Question: I'm using with match_parent and wrap_content. i want to make my layout responsive for all devices. all is working fine in android studio. but when i'm installing this app to an android device or emulator it's showing like the below image.

but i want to make this responsive with the width and height. please help me to solve this problem.
my fragment code is:
'''
<?xml version="1.0" encoding="utf-8"?>
<android.support.v4.widget.NestedScrollView
android:layout_width="match_parent"
android:layout_height="match_parent"
xmlns:android="http://schemas.android.com/apk/res/android">
<LinearLayout
xmlns:android="http://schemas.android.com/apk/res/android"
xmlns:tools="http://schemas.android.com/tools"
android:layout_width="match_parent"
android:layout_height="match_parent"
android:background="@color/colorBG"
xmlns:app="http://schemas.android.com/apk/res-auto"
tools:context=".LiveTV"
android:padding="10dp"
android:orientation="vertical">
<!-- TODO: Update blank fragment layout -->
<LinearLayout
android:clipToPadding="false"
android:gravity="center"
android:orientation="horizontal"
android:layout_width="match_parent"
android:layout_height="wrap_content">
<android.support.v7.widget.CardView
android:layout_width="wrap_content"
android:layout_height="wrap_content"
android:layout_columnWeight="1"
android:layout_marginBottom="16dp"
android:layout_marginLeft="16dp"
android:layout_marginRight="16dp"
android:layout_rowWeight="1"
app:cardCornerRadius="8dp"
app:cardElevation="8dp"
android:layout_margin="10dp">
<LinearLayout
android:layout_width="match_parent"
android:layout_height="match_parent"
android:orientation="vertical"
android:gravity="center">
<ImageView
android:id="@+id/news24"
android:layout_width="match_parent"
android:layout_height="wrap_content"
android:layout_margin="10dp"
android:background="@drawable/news24"
android:padding="10dp"/>
</LinearLayout>
</android.support.v7.widget.CardView>
<android.support.v7.widget.CardView
android:layout_width="wrap_content"
android:layout_height="wrap_content"
android:layout_columnWeight="1"
android:layout_marginBottom="16dp"
android:layout_marginLeft="16dp"
android:layout_marginRight="16dp"
android:layout_rowWeight="1"
app:cardCornerRadius="8dp"
app:cardElevation="8dp"
android:layout_margin="10dp">
<LinearLayout
android:layout_width="match_parent"
android:layout_height="match_parent"
android:orientation="vertical"
android:gravity="center">
<ImageView
android:id="@+id/deshebideshe"
android:layout_width="match_parent"
android:layout_height="wrap_content"
android:layout_margin="10dp"
android:background="@drawable/deshebideshe"
android:padding="10dp"/>
</LinearLayout>
</android.support.v7.widget.CardView>
</LinearLayout>
<LinearLayout
android:clipToPadding="false"
android:gravity="center"
android:orientation="horizontal"
android:layout_width="match_parent"
android:layout_height="wrap_content">
<android.support.v7.widget.CardView
android:layout_width="wrap_content"
android:layout_height="wrap_content"
android:layout_columnWeight="1"
android:layout_marginBottom="16dp"
android:layout_marginLeft="16dp"
android:layout_marginRight="16dp"
android:layout_rowWeight="1"
app:cardCornerRadius="8dp"
app:cardElevation="8dp"
android:layout_margin="10dp">
<LinearLayout
android:layout_width="match_parent"
android:layout_height="match_parent"
android:orientation="vertical"
android:gravity="center">
<ImageView
android:id="@+id/jamuna"
android:layout_width="match_parent"
android:layout_height="wrap_content"
android:layout_margin="10dp"
android:background="@drawable/jamuna"
android:padding="10dp"/>
</LinearLayout>
</android.support.v7.widget.CardView>
<android.support.v7.widget.CardView
android:layout_width="wrap_content"
android:layout_height="wrap_content"
android:layout_columnWeight="1"
android:layout_marginBottom="16dp"
android:layout_marginLeft="16dp"
android:layout_marginRight="16dp"
android:layout_rowWeight="1"
app:cardCornerRadius="8dp"
app:cardElevation="8dp"
android:layout_margin="10dp">
<LinearLayout
android:layout_width="match_parent"
android:layout_height="match_parent"
android:orientation="vertical"
android:gravity="center">
<ImageView
android:id="@+id/satv"
android:layout_width="match_parent"
android:layout_height="wrap_content"
android:layout_margin="10dp"
android:background="@drawable/satv"
android:padding="10dp"/>
</LinearLayout>
</android.support.v7.widget.CardView>
</LinearLayout>
<LinearLayout
android:clipToPadding="false"
android:gravity="center"
android:orientation="horizontal"
android:layout_width="match_parent"
android:layout_height="wrap_content">
<android.support.v7.widget.CardView
android:layout_width="wrap_content"
android:layout_height="wrap_content"
android:layout_columnWeight="1"
android:layout_marginBottom="16dp"
android:layout_marginLeft="16dp"
android:layout_marginRight="16dp"
android:layout_rowWeight="1"
app:cardCornerRadius="8dp"
app:cardElevation="8dp"
android:layout_margin="10dp">
<LinearLayout
android:layout_width="match_parent"
android:layout_height="match_parent"
android:orientation="vertical"
android:gravity="center">
<ImageView
android:id="@+id/jagobanglatv"
android:layout_width="match_parent"
android:layout_height="wrap_content"
android:layout_margin="10dp"
android:background="@drawable/jagobanglatv"
android:padding="10dp"/>
</LinearLayout>
</android.support.v7.widget.CardView>
<android.support.v7.widget.CardView
android:layout_width="wrap_content"
android:layout_height="wrap_content"
android:layout_columnWeight="1"
android:layout_marginBottom="16dp"
android:layout_marginLeft="16dp"
android:layout_marginRight="16dp"
android:layout_rowWeight="1"
app:cardCornerRadius="8dp"
app:cardElevation="8dp"
android:layout_margin="10dp">
<LinearLayout
android:layout_width="match_parent"
android:layout_height="match_parent"
android:orientation="vertical"
android:gravity="center">
<ImageView
android:id="@+id/nrbtv"
android:layout_width="match_parent"
android:layout_height="wrap_content"
android:layout_margin="10dp"
android:background="@drawable/nrbtv"
android:padding="10dp"/>
</LinearLayout>
</android.support.v7.widget.CardView>
</LinearLayout>
<LinearLayout
android:clipToPadding="false"
android:gravity="center"
android:orientation="horizontal"
android:layout_width="match_parent"
android:layout_height="wrap_content">
<android.support.v7.widget.CardView
android:layout_width="wrap_content"
android:layout_height="wrap_content"
android:layout_columnWeight="1"
android:layout_marginBottom="16dp"
android:layout_marginLeft="16dp"
android:layout_marginRight="16dp"
android:layout_rowWeight="1"
app:cardCornerRadius="8dp"
app:cardElevation="8dp"
android:layout_margin="10dp">
<LinearLayout
android:layout_width="match_parent"
android:layout_height="match_parent"
android:orientation="vertical"
android:gravity="center">
<ImageView
android:id="@+id/rtvmusic"
android:layout_width="match_parent"
android:layout_height="wrap_content"
android:layout_margin="10dp"
android:background="@drawable/rtvmusic"
android:padding="10dp"/>
</LinearLayout>
</android.support.v7.widget.CardView>
<android.support.v7.widget.CardView
android:layout_width="wrap_content"
android:layout_height="wrap_content"
android:layout_columnWeight="1"
android:layout_marginBottom="16dp"
android:layout_marginLeft="16dp"
android:layout_marginRight="16dp"
android:layout_rowWeight="1"
app:cardCornerRadius="8dp"
app:cardElevation="8dp"
android:layout_margin="10dp">
<LinearLayout
android:layout_width="match_parent"
android:layout_height="match_parent"
android:orientation="vertical"
android:gravity="center">
<ImageView
android:id="@+id/qtv"
android:layout_width="match_parent"
android:layout_height="wrap_content"
android:layout_margin="10dp"
android:background="@drawable/qtv"
android:padding="10dp"/>
</LinearLayout>
</android.support.v7.widget.CardView>
</LinearLayout>
<LinearLayout
android:clipToPadding="false"
android:gravity="center"
android:orientation="horizontal"
android:layout_width="match_parent"
android:layout_height="wrap_content">
<android.support.v7.widget.CardView
android:layout_width="wrap_content"
android:layout_height="wrap_content"
android:layout_columnWeight="1"
android:layout_marginBottom="16dp"
android:layout_marginLeft="16dp"
android:layout_marginRight="16dp"
android:layout_rowWeight="1"
app:cardCornerRadius="8dp"
app:cardElevation="8dp"
android:layout_margin="10dp">
<LinearLayout
android:layout_width="match_parent"
android:layout_height="match_parent"
android:orientation="vertical"
android:gravity="center">
<ImageView
android:id="@+id/panvisiontv"
android:layout_width="match_parent"
android:layout_height="wrap_content"
android:layout_margin="10dp"
android:background="@drawable/panvisiontv"
android:padding="10dp"/>
</LinearLayout>
</android.support.v7.widget.CardView>
<android.support.v7.widget.CardView
android:layout_width="wrap_content"
android:layout_height="wrap_content"
android:layout_columnWeight="1"
android:layout_marginBottom="16dp"
android:layout_marginLeft="16dp"
android:layout_marginRight="16dp"
android:layout_rowWeight="1"
app:cardCornerRadius="8dp"
app:cardElevation="8dp"
android:layout_margin="10dp">
<LinearLayout
android:layout_width="match_parent"
android:layout_height="match_parent"
android:orientation="vertical"
android:gravity="center">
<ImageView
android:id="@+id/millennium"
android:layout_width="match_parent"
android:layout_height="wrap_content"
android:layout_margin="10dp"
android:background="@drawable/millennium"
android:padding="10dp"/>
</LinearLayout>
</android.support.v7.widget.CardView>
</LinearLayout>
<LinearLayout
android:clipToPadding="false"
android:gravity="center"
android:orientation="horizontal"
android:layout_width="match_parent"
android:layout_height="wrap_content">
<android.support.v7.widget.CardView
android:layout_width="wrap_content"
android:layout_height="wrap_content"
android:layout_columnWeight="1"
android:layout_marginBottom="16dp"
android:layout_marginLeft="16dp"
android:layout_marginRight="16dp"
android:layout_rowWeight="1"
app:cardCornerRadius="8dp"
app:cardElevation="8dp"
android:layout_margin="10dp">
<LinearLayout
android:layout_width="match_parent"
android:layout_height="match_parent"
android:orientation="vertical"
android:gravity="center">
<ImageView
android:id="@+id/btvworld"
android:layout_width="match_parent"
android:layout_height="wrap_content"
android:layout_margin="10dp"
android:background="@drawable/btvworld"
android:padding="10dp"/>
</LinearLayout>
</android.support.v7.widget.CardView>
<android.support.v7.widget.CardView
android:layout_width="wrap_content"
android:layout_height="wrap_content"
android:layout_columnWeight="1"
android:layout_marginBottom="16dp"
android:layout_marginLeft="16dp"
android:layout_marginRight="16dp"
android:layout_rowWeight="1"
app:cardCornerRadius="8dp"
app:cardElevation="8dp"
android:layout_margin="10dp">
<LinearLayout
android:layout_width="match_parent"
android:layout_height="match_parent"
android:orientation="vertical"
android:gravity="center">
<ImageView
android:id="@+id/probashibangla"
android:layout_width="match_parent"
android:layout_height="wrap_content"
android:layout_margin="10dp"
android:background="@drawable/probashibangla"
android:padding="10dp"/>
</LinearLayout>
</android.support.v7.widget.CardView>
</LinearLayout>
</LinearLayout>
</android.support.v4.widget.NestedScrollView>
'''
thanks.
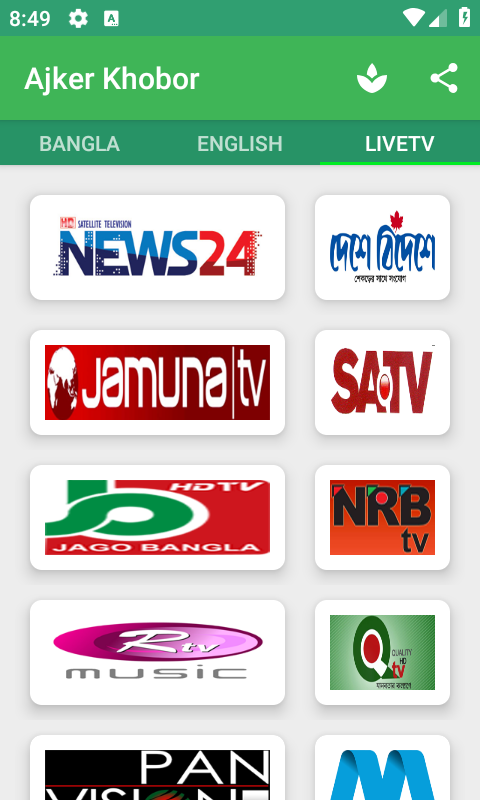
Answer: Make below change in your cardview
- 'CardView''android:layout_width="0dp"'- 'android:layout_weight="1"''CardView'
Try this
'''
<?xml version="1.0" encoding="utf-8"?>
<android.support.v4.widget.NestedScrollView
android:layout_width="match_parent"
android:layout_height="match_parent"
xmlns:android="http://schemas.android.com/apk/res/android">
<LinearLayout
xmlns:android="http://schemas.android.com/apk/res/android"
xmlns:tools="http://schemas.android.com/tools"
android:layout_width="match_parent"
android:layout_height="match_parent"
android:background="@color/colorBG"
xmlns:app="http://schemas.android.com/apk/res-auto"
tools:context=".LiveTV"
android:padding="10dp"
android:orientation="vertical">
<!-- TODO: Update blank fragment layout -->
<LinearLayout
android:clipToPadding="false"
android:gravity="center"
android:orientation="horizontal"
android:layout_width="match_parent"
android:layout_height="wrap_content">
<android.support.v7.widget.CardView
android:layout_width="0dp"
android:layout_weight="1"
android:layout_height="wrap_content"
android:layout_marginBottom="16dp"
android:layout_marginLeft="16dp"
android:layout_marginRight="16dp"
app:cardCornerRadius="8dp"
app:cardElevation="8dp"
android:layout_margin="10dp">
<LinearLayout
android:layout_width="match_parent"
android:layout_height="match_parent"
android:orientation="vertical"
android:gravity="center">
<ImageView
android:id="@+id/news24"
android:layout_width="match_parent"
android:layout_height="wrap_content"
android:layout_margin="10dp"
android:background="@drawable/news24"
android:padding="10dp"/>
</LinearLayout>
</android.support.v7.widget.CardView>
<android.support.v7.widget.CardView
android:layout_width="0dp"
android:layout_weight="1"
android:layout_height="wrap_content"
android:layout_marginBottom="16dp"
android:layout_marginLeft="16dp"
android:layout_marginRight="16dp"
app:cardCornerRadius="8dp"
app:cardElevation="8dp"
android:layout_margin="10dp">
<LinearLayout
android:layout_width="match_parent"
android:layout_height="match_parent"
android:orientation="vertical"
android:gravity="center">
<ImageView
android:id="@+id/deshebideshe"
android:layout_width="match_parent"
android:layout_height="wrap_content"
android:layout_margin="10dp"
android:background="@drawable/deshebideshe"
android:padding="10dp"/>
</LinearLayout>
</android.support.v7.widget.CardView>
</LinearLayout>
<LinearLayout
android:clipToPadding="false"
android:gravity="center"
android:orientation="horizontal"
android:layout_width="match_parent"
android:layout_height="wrap_content">
<android.support.v7.widget.CardView
android:layout_width="0dp"
android:layout_weight="1"
android:layout_height="wrap_content"
android:layout_marginBottom="16dp"
android:layout_marginLeft="16dp"
android:layout_marginRight="16dp"
app:cardCornerRadius="8dp"
app:cardElevation="8dp"
android:layout_margin="10dp">
<LinearLayout
android:layout_width="match_parent"
android:layout_height="match_parent"
android:orientation="vertical"
android:gravity="center">
<ImageView
android:id="@+id/jamuna"
android:layout_width="match_parent"
android:layout_height="wrap_content"
android:layout_margin="10dp"
android:background="@drawable/jamuna"
android:padding="10dp"/>
</LinearLayout>
</android.support.v7.widget.CardView>
<android.support.v7.widget.CardView
android:layout_width="0dp"
android:layout_weight="1"
android:layout_height="wrap_content"
android:layout_marginBottom="16dp"
android:layout_marginLeft="16dp"
android:layout_marginRight="16dp"
app:cardCornerRadius="8dp"
app:cardElevation="8dp"
android:layout_margin="10dp">
<LinearLayout
android:layout_width="match_parent"
android:layout_height="match_parent"
android:orientation="vertical"
android:gravity="center">
<ImageView
android:id="@+id/satv"
android:layout_width="match_parent"
android:layout_height="wrap_content"
android:layout_margin="10dp"
android:background="@drawable/satv"
android:padding="10dp"/>
</LinearLayout>
</android.support.v7.widget.CardView>
</LinearLayout>
<LinearLayout
android:clipToPadding="false"
android:gravity="center"
android:orientation="horizontal"
android:layout_width="match_parent"
android:layout_height="wrap_content">
<android.support.v7.widget.CardView
android:layout_width="0dp"
android:layout_weight="1"
android:layout_height="wrap_content"
android:layout_marginBottom="16dp"
android:layout_marginLeft="16dp"
android:layout_marginRight="16dp"
app:cardCornerRadius="8dp"
app:cardElevation="8dp"
android:layout_margin="10dp">
<LinearLayout
android:layout_width="match_parent"
android:layout_height="match_parent"
android:orientation="vertical"
android:gravity="center">
<ImageView
android:id="@+id/jagobanglatv"
android:layout_width="match_parent"
android:layout_height="wrap_content"
android:layout_margin="10dp"
android:background="@drawable/jagobanglatv"
android:padding="10dp"/>
</LinearLayout>
</android.support.v7.widget.CardView>
<android.support.v7.widget.CardView
android:layout_width="0dp"
android:layout_weight="1"
android:layout_height="wrap_content"
android:layout_marginBottom="16dp"
android:layout_marginLeft="16dp"
android:layout_marginRight="16dp"
app:cardCornerRadius="8dp"
app:cardElevation="8dp"
android:layout_margin="10dp">
<LinearLayout
android:layout_width="match_parent"
android:layout_height="match_parent"
android:orientation="vertical"
android:gravity="center">
<ImageView
android:id="@+id/nrbtv"
android:layout_width="match_parent"
android:layout_height="wrap_content"
android:layout_margin="10dp"
android:background="@drawable/nrbtv"
android:padding="10dp"/>
</LinearLayout>
</android.support.v7.widget.CardView>
</LinearLayout>
<LinearLayout
android:clipToPadding="false"
android:gravity="center"
android:orientation="horizontal"
android:layout_width="match_parent"
android:layout_height="wrap_content">
<android.support.v7.widget.CardView
android:layout_width="0dp"
android:layout_height="wrap_content"
android:layout_weight="1"
android:layout_marginBottom="16dp"
android:layout_marginLeft="16dp"
android:layout_marginRight="16dp"
app:cardCornerRadius="8dp"
app:cardElevation="8dp"
android:layout_margin="10dp">
<LinearLayout
android:layout_width="match_parent"
android:layout_height="match_parent"
android:orientation="vertical"
android:gravity="center">
<ImageView
android:id="@+id/rtvmusic"
android:layout_width="match_parent"
android:layout_height="wrap_content"
android:layout_margin="10dp"
android:background="@drawable/rtvmusic"
android:padding="10dp"/>
</LinearLayout>
</android.support.v7.widget.CardView>
<android.support.v7.widget.CardView
android:layout_width="0dp"
android:layout_height="wrap_content"
android:layout_weight="1"
android:layout_marginBottom="16dp"
android:layout_marginLeft="16dp"
android:layout_marginRight="16dp"
app:cardCornerRadius="8dp"
app:cardElevation="8dp"
android:layout_margin="10dp">
<LinearLayout
android:layout_width="match_parent"
android:layout_height="match_parent"
android:orientation="vertical"
android:gravity="center">
<ImageView
android:id="@+id/qtv"
android:layout_width="match_parent"
android:layout_height="wrap_content"
android:layout_margin="10dp"
android:background="@drawable/qtv"
android:padding="10dp"/>
</LinearLayout>
</android.support.v7.widget.CardView>
</LinearLayout>
<LinearLayout
android:clipToPadding="false"
android:gravity="center"
android:orientation="horizontal"
android:layout_width="match_parent"
android:layout_height="wrap_content">
<android.support.v7.widget.CardView
android:layout_width="0dp"
android:layout_height="wrap_content"
android:layout_marginBottom="16dp"
android:layout_marginLeft="16dp"
android:layout_marginRight="16dp"
android:layout_weight="1"
app:cardCornerRadius="8dp"
app:cardElevation="8dp"
android:layout_margin="10dp">
<LinearLayout
android:layout_width="match_parent"
android:layout_height="match_parent"
android:orientation="vertical"
android:gravity="center">
<ImageView
android:id="@+id/panvisiontv"
android:layout_width="match_parent"
android:layout_height="wrap_content"
android:layout_margin="10dp"
android:background="@drawable/panvisiontv"
android:padding="10dp"/>
</LinearLayout>
</android.support.v7.widget.CardView>
<android.support.v7.widget.CardView
android:layout_width="0dp"
android:layout_height="wrap_content"
android:layout_weight="1"
android:layout_marginBottom="16dp"
android:layout_marginLeft="16dp"
android:layout_marginRight="16dp"
app:cardCornerRadius="8dp"
app:cardElevation="8dp"
android:layout_margin="10dp">
<LinearLayout
android:layout_width="match_parent"
android:layout_height="match_parent"
android:orientation="vertical"
android:gravity="center">
<ImageView
android:id="@+id/millennium"
android:layout_width="match_parent"
android:layout_height="wrap_content"
android:layout_margin="10dp"
android:background="@drawable/millennium"
android:padding="10dp"/>
</LinearLayout>
</android.support.v7.widget.CardView>
</LinearLayout>
<LinearLayout
android:clipToPadding="false"
android:gravity="center"
android:orientation="horizontal"
android:layout_width="match_parent"
android:layout_height="wrap_content">
<android.support.v7.widget.CardView
android:layout_width="0dp"
android:layout_height="wrap_content"
android:layout_weight="1"
android:layout_marginBottom="16dp"
android:layout_marginLeft="16dp"
android:layout_marginRight="16dp"
app:cardCornerRadius="8dp"
app:cardElevation="8dp"
android:layout_margin="10dp">
<LinearLayout
android:layout_width="match_parent"
android:layout_height="match_parent"
android:orientation="vertical"
android:gravity="center">
<ImageView
android:id="@+id/btvworld"
android:layout_width="match_parent"
android:layout_height="wrap_content"
android:layout_margin="10dp"
android:background="@drawable/btvworld"
android:padding="10dp"/>
</LinearLayout>
</android.support.v7.widget.CardView>
<android.support.v7.widget.CardView
android:layout_width="0dp"
android:layout_height="wrap_content"
android:layout_weight="1"
android:layout_marginBottom="16dp"
android:layout_marginLeft="16dp"
android:layout_marginRight="16dp"
app:cardCornerRadius="8dp"
app:cardElevation="8dp"
android:layout_margin="10dp">
<LinearLayout
android:layout_width="match_parent"
android:layout_height="match_parent"
android:orientation="vertical"
android:gravity="center">
<ImageView
android:id="@+id/probashibangla"
android:layout_width="match_parent"
android:layout_height="wrap_content"
android:layout_margin="10dp"
android:background="@drawable/probashibangla"
android:padding="10dp"/>
</LinearLayout>
</android.support.v7.widget.CardView>
</LinearLayout>
</LinearLayout>
</android.support.v4.widget.NestedScrollView>
'''
As per my advise you can use <URL>
here is the Good article for how to use <URL>